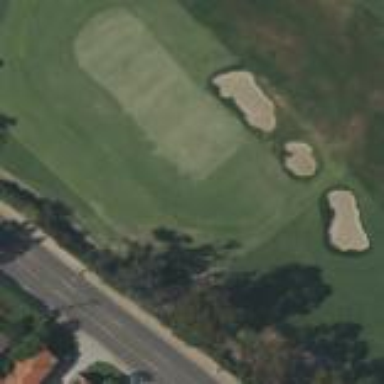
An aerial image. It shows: Golf green.